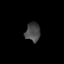
Tissue: lung
Cell type: Endothelial cells
Senescence score: 0.5874
Nuclear area (px): 274
Mean DAPI intensity: 72.069